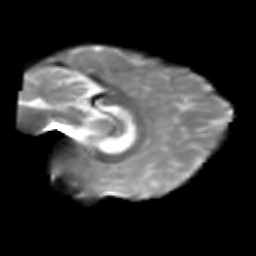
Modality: T2w
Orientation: sagittal
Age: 26
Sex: female
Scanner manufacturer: siemens
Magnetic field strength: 3 T
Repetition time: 1.8 s
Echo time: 0.07 s